Question: Those are all my permissions in manifest:
'''
<uses-permission android:name="android.permission.INTERNET" />
<uses-permission android:name="android.permission.WRITE_EXTERNAL_STORAGE" />
<uses-permission android:name="android.permission.GET_ACCOUNTS" />
<uses-permission android:name="android.permission.WAKE_LOCK" />
'''
and this is how it look like when I try to install the apk

By chance do you know why it is asking for those things when they are not needed by the app at all, and not mentioned in the manifest ?
Nexus 5 (Android 4.4.2)
edit: the complete manifest
'''
<?xml version="1.0" encoding="utf-8"?>
<manifest xmlns:android="http://schemas.android.com/apk/res/android"
package="some.name"
android:versionCode="14"
android:versionName="0.6.2" >
<uses-sdk
android:minSdkVersion="9"
android:targetSdkVersion="19" />
<!--
To filter out tablets and distribute only to handsets up to 7 inches, one cannot directly forbid tablets, but has to list all other
supported compatible screens, see: http://developer.android.com/guide/practices/screens-distribution.html#FilteringHandsetApps
-->
<compatible-screens>
<!-- all small size screens -->
<screen android:screenSize="small" android:screenDensity="ldpi" />
<screen android:screenSize="small" android:screenDensity="mdpi" />
<screen android:screenSize="small" android:screenDensity="hdpi" />
<screen android:screenSize="small" android:screenDensity="xhdpi" />
<screen android:screenSize="small" android:screenDensity="213" />
<screen android:screenSize="small" android:screenDensity="480" />
<!-- all normal size screens -->
<screen android:screenSize="normal" android:screenDensity="ldpi" />
<screen android:screenSize="normal" android:screenDensity="mdpi" />
<screen android:screenSize="normal" android:screenDensity="hdpi" />
<screen android:screenSize="normal" android:screenDensity="xhdpi" />
<screen android:screenSize="normal" android:screenDensity="213" />
<screen android:screenSize="normal" android:screenDensity="480" />
<screen android:screenSize="normal" android:screenDensity="640" />
<!-- all large size screens -->
<screen android:screenSize="large" android:screenDensity="ldpi" />
<screen android:screenSize="large" android:screenDensity="mdpi" />
<screen android:screenSize="large" android:screenDensity="hdpi" />
<screen android:screenSize="large" android:screenDensity="xhdpi" />
<screen android:screenSize="large" android:screenDensity="213" />
<screen android:screenSize="large" android:screenDensity="480" />
<screen android:screenSize="large" android:screenDensity="640" />
</compatible-screens>
<!-- access backend -->
<uses-permission android:name="android.permission.INTERNET" />
<!-- allow to cache images on SD card -->
<uses-permission android:name="android.permission.WRITE_EXTERNAL_STORAGE" />
<!-- TODO remove for live build - sends email info to crashes in hockey app -->
<uses-permission android:name="android.permission.GET_ACCOUNTS" />
<!-- while video playback is running -->
<uses-permission android:name="android.permission.WAKE_LOCK" />
<application
android:name="some.name"
android:allowBackup="true"
android:icon="@drawable/ic_launcher"
android:label="@string/app_name"
android:theme="@style/AppTheme" >
<activity
android:name="some.name"
android:screenOrientation="portrait"
android:configChanges="keyboardHidden|orientation|screenSize"
android:label="@string/app_name" >
<intent-filter>
<action android:name="android.intent.action.MAIN" />
<category android:name="android.intent.category.LAUNCHER" />
</intent-filter>
</activity>
<activity
android:name="some.name"
android:label="@string/app_name"
android:windowSoftInputMode="stateAlwaysHidden|adjustPan"
android:theme="@android:style/Theme.NoTitleBar.Fullscreen"
android:configChanges="keyboardHidden|orientation|screenSize" />
<activity
android:name="some.name"
android:theme="@android:style/Theme.Translucent.NoTitleBar.Fullscreen"
android:label="@string/app_name"
android:windowSoftInputMode="stateAlwaysHidden|adjustPan" />
<activity
android:name="some.name"
android:theme="@android:style/Theme.Translucent.NoTitleBar.Fullscreen"
android:label="@string/app_name"
android:windowSoftInputMode="stateAlwaysHidden|adjustPan" />
<activity
android:name="some.name"
android:theme="@android:style/Theme.Translucent.NoTitleBar.Fullscreen"
android:label="@string/app_name"
android:windowSoftInputMode="stateAlwaysHidden|adjustPan" />
</application>
</manifest>
'''
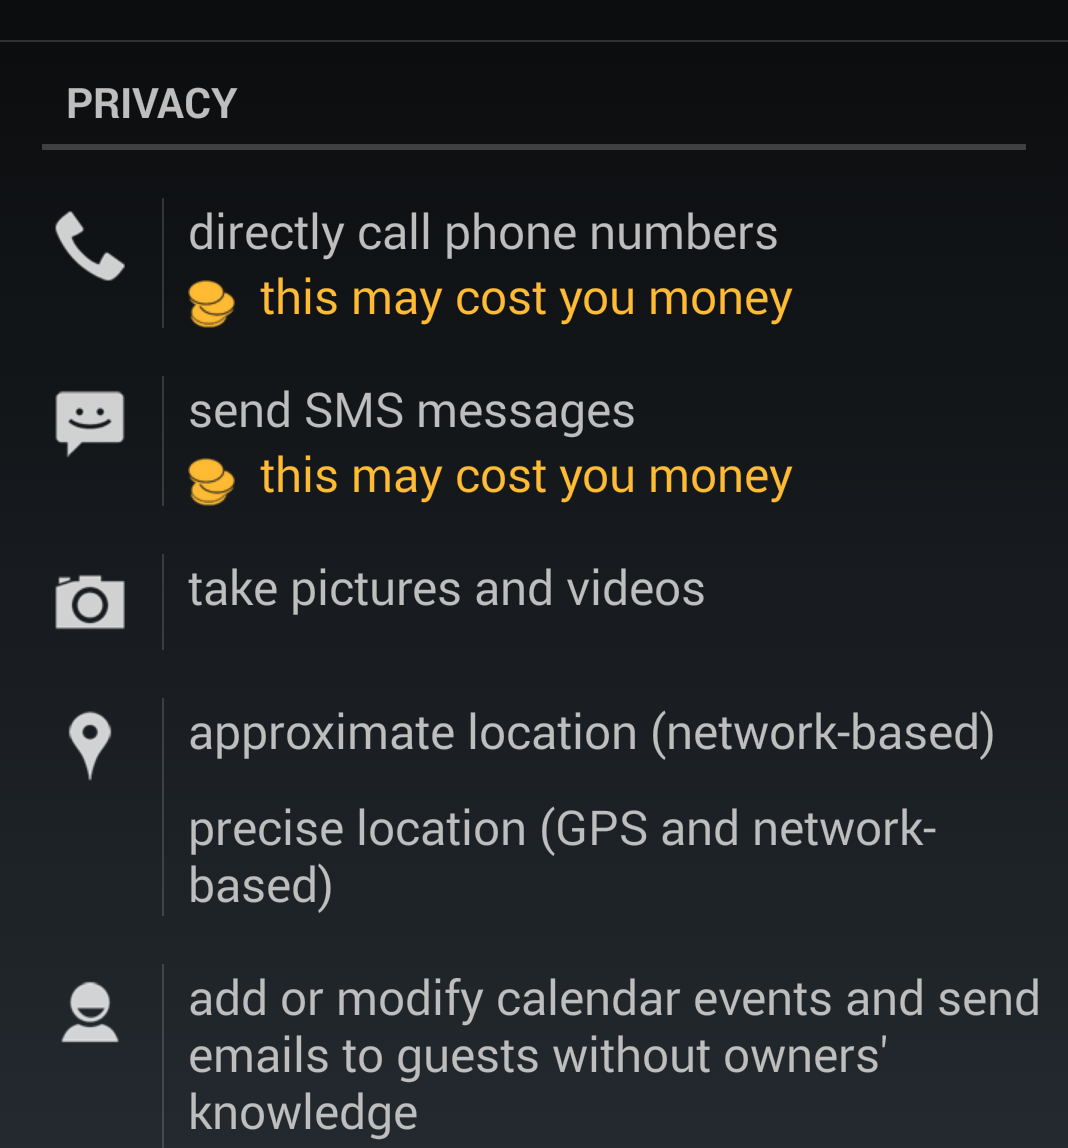
Answer: This is because, you have used some libraries or jars ,which are using this features of calling or meesaging.